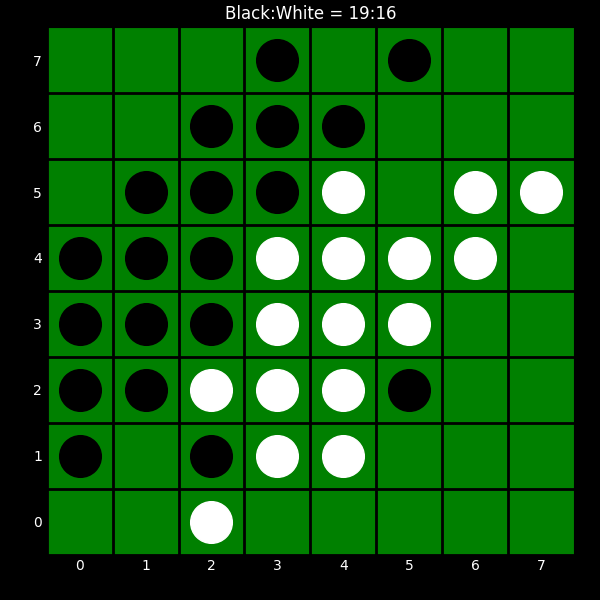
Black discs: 19
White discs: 16